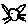
Label: cat